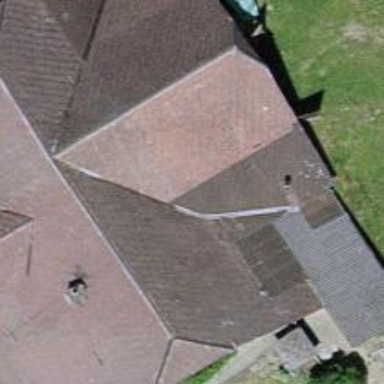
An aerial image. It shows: Farm building.